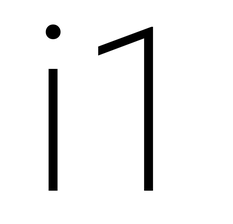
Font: Roboto_ExtraLight